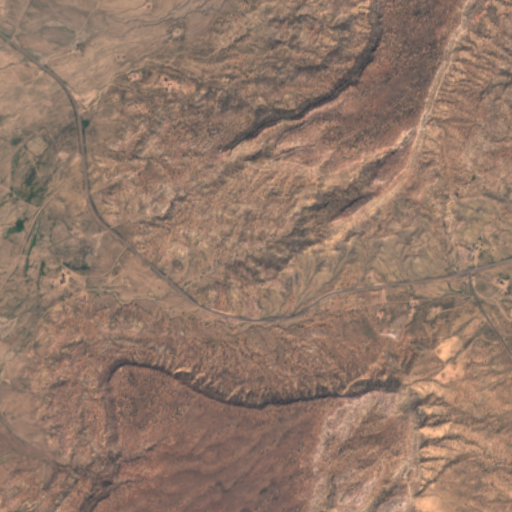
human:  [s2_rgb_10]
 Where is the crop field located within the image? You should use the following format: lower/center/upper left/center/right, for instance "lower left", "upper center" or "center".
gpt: The crop field is located in the center right of the image.
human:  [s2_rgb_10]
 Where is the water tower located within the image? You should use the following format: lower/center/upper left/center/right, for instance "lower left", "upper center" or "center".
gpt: The water tower is located in the center right of the image.
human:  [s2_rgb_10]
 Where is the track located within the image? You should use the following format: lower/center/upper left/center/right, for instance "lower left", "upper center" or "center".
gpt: There is no track in the image.